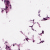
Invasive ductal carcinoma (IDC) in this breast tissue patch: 0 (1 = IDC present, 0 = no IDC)